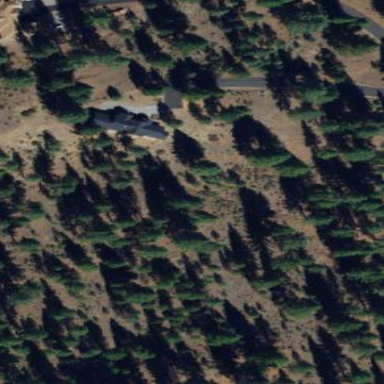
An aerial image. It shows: Greenfield woodland with needle-leaved evergreen trees.